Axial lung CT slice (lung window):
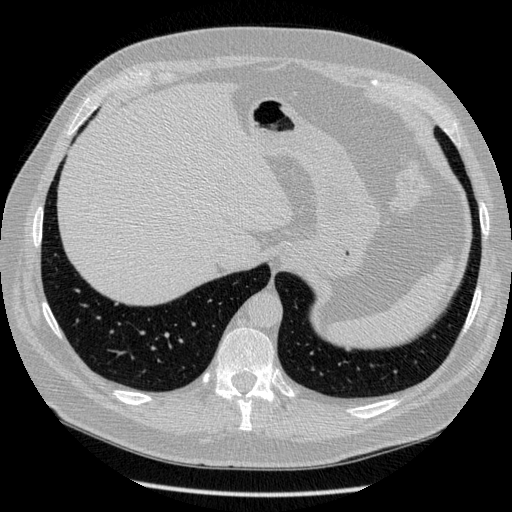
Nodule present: no